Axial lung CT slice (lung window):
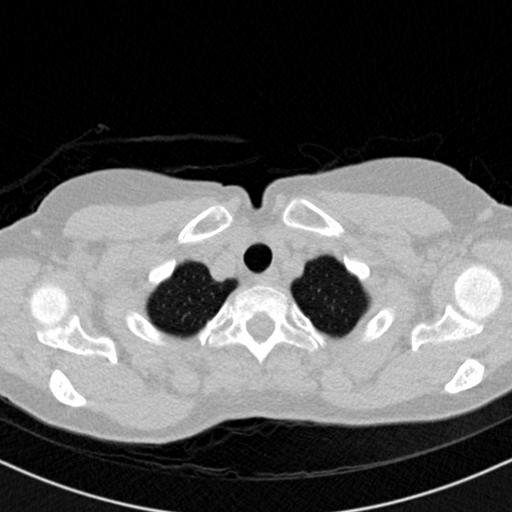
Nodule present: no